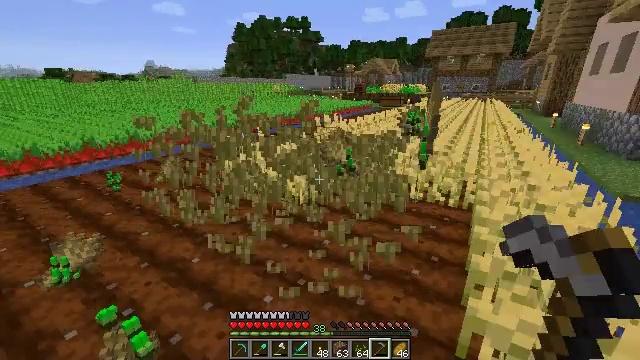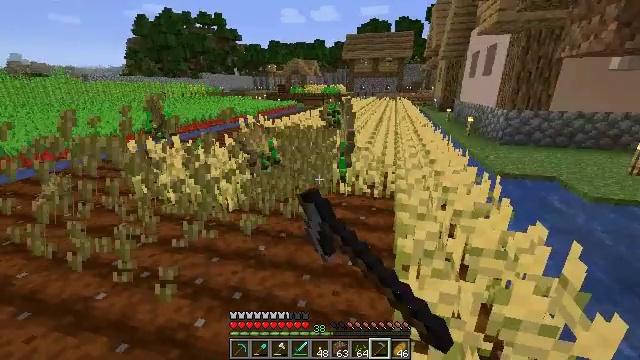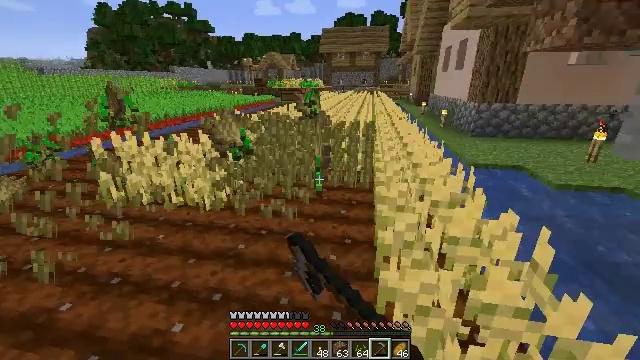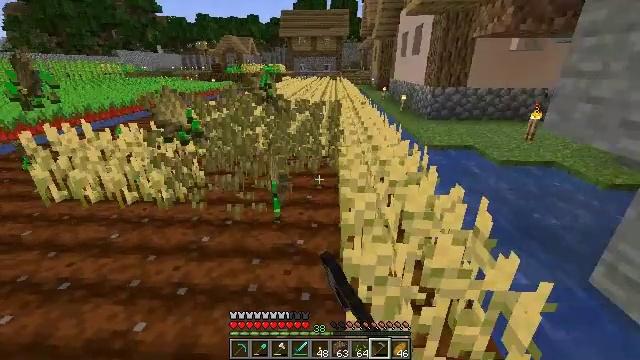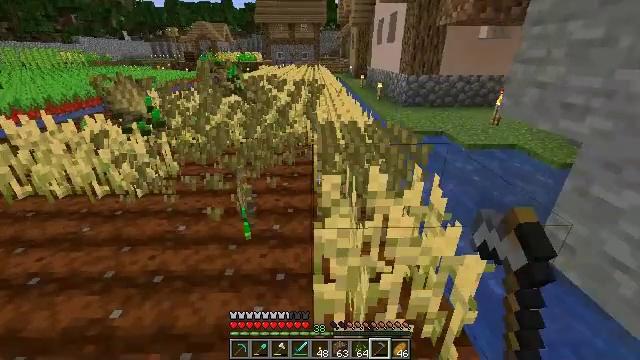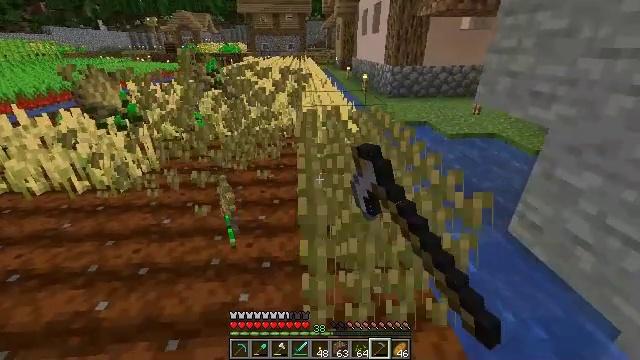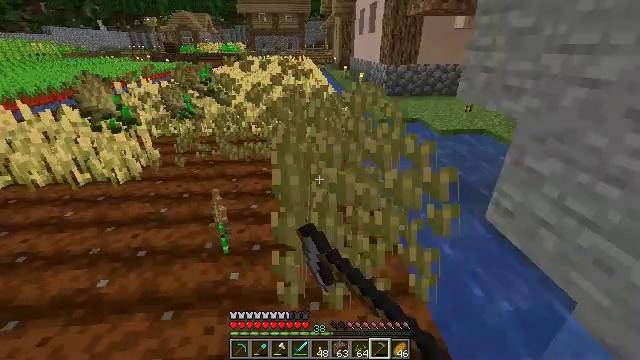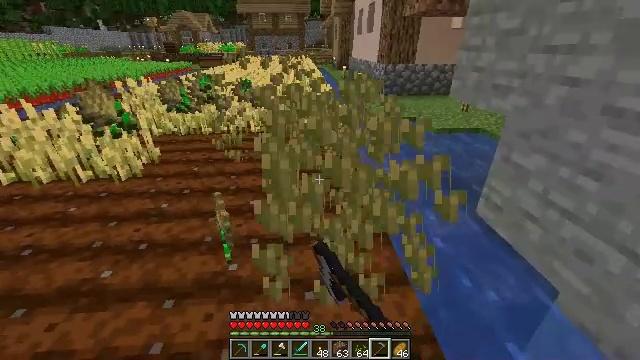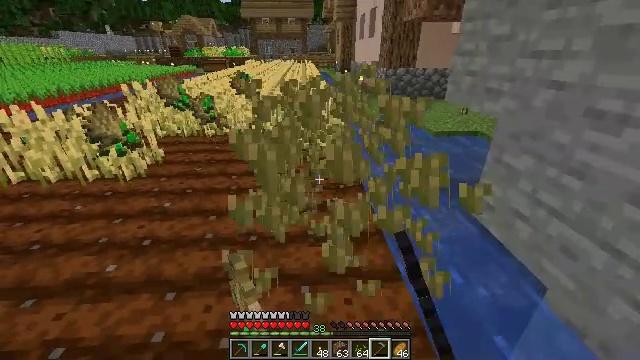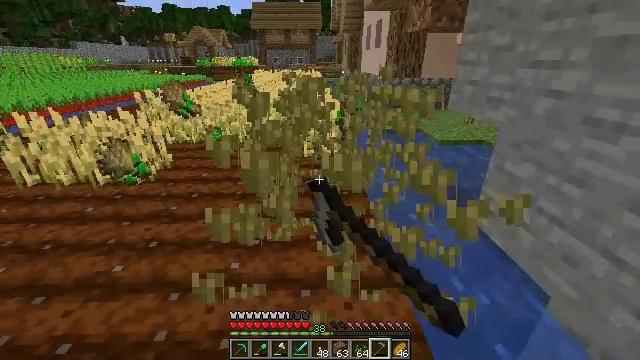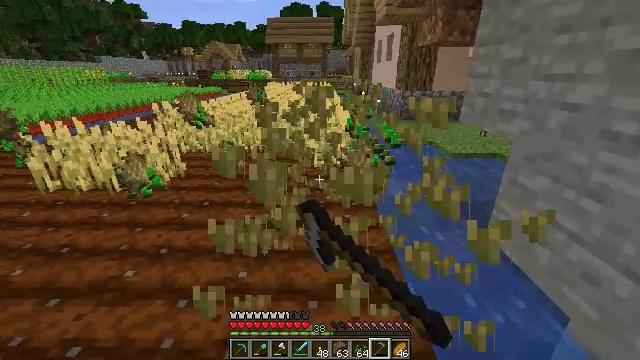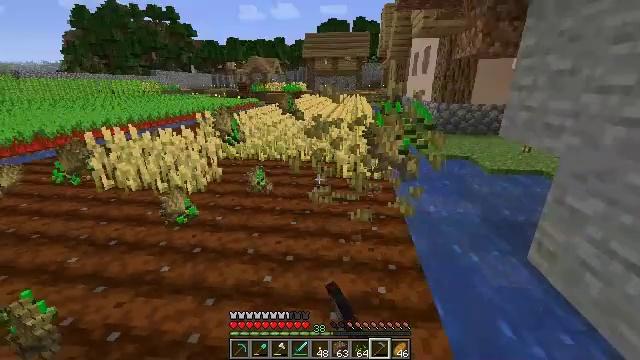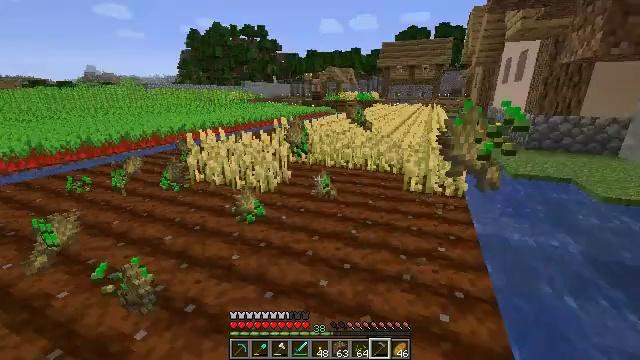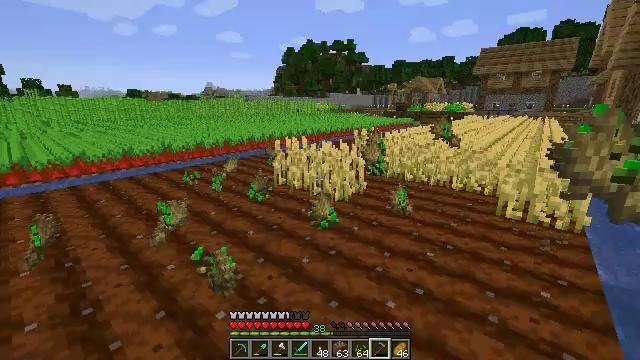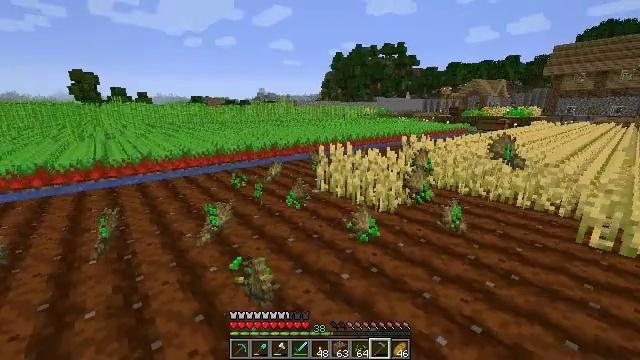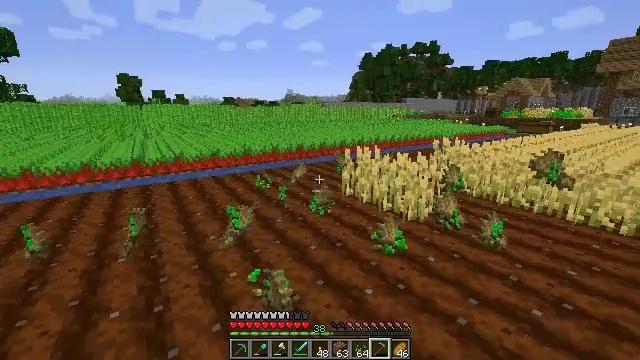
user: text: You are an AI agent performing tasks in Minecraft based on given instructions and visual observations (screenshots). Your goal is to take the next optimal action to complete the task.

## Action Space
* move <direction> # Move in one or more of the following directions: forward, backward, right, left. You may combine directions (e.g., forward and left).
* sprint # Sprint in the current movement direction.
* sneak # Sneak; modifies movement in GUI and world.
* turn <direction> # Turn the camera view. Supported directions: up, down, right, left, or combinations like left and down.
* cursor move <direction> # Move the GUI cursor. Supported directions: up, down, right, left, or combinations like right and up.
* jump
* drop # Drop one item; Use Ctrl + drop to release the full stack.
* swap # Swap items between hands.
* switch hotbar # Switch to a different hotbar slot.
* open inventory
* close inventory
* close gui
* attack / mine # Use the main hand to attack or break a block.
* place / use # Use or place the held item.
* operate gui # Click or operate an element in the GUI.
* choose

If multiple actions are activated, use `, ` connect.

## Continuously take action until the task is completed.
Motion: motion action
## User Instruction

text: Get wheat from the farmland.
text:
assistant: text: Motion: turn right, attack / mine
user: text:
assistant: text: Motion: turn right and down, attack / mine
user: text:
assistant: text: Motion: move back and move right, turn right and down, attack / mine
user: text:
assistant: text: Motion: move back and move right, turn right and down, attack / mine
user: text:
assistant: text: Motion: move back and move right, turn right and down, attack / mine
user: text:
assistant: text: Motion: move back, attack / mine
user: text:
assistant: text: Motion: attack / mine
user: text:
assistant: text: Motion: attack / mine
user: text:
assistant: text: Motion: turn left and up, attack / mine
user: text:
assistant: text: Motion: turn left and up, attack / mine
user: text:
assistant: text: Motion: turn left and up, attack / mine
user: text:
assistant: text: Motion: turn left and up, attack / mine
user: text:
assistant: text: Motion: move forward, turn left and up, attack / mine
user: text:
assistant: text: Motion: move forward, turn left and up, attack / mine
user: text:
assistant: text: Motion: move forward, turn left, attack / mine
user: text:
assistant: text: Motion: move forward, attack / mine
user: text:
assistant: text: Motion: move forward, attack / mine
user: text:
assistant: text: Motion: move forward, turn right, attack / mine
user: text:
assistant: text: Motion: move forward and move right, turn right, attack / mine
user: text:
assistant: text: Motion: move forward and move right, turn right, attack / mine
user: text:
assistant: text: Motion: move forward and move right, turn right and down, attack / mine
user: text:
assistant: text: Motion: move forward and move right, turn right and down, attack / mine
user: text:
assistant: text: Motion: move forward and move right, turn right and down, attack / mine
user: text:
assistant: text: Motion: move forward and move right, turn right and down, attack / mine
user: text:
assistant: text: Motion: move forward and move right, turn right, attack / mine
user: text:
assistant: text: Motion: move forward and move right, turn right, attack / mine
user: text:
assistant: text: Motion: move forward, turn right, attack / mine
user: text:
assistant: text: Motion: move forward, sprint, attack / mine
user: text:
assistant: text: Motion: move forward, sprint, attack / mine
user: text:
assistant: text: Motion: move forward, sprint, turn left, attack / mine